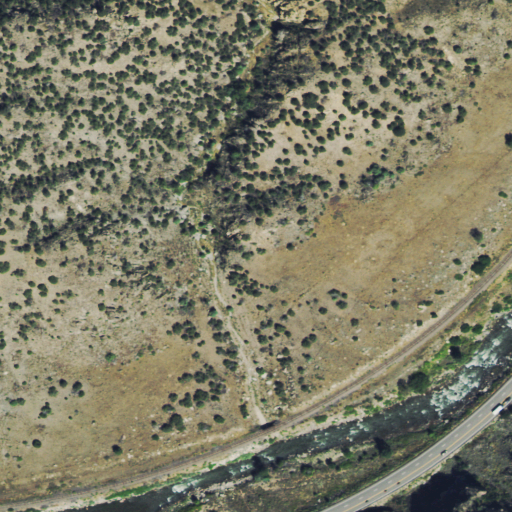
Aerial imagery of valley in Colorado named Spike Buck Gulch containing shrub, evergreen forest, grassland, medium intensity development, low intensity development, open development, open water, and high intensity development